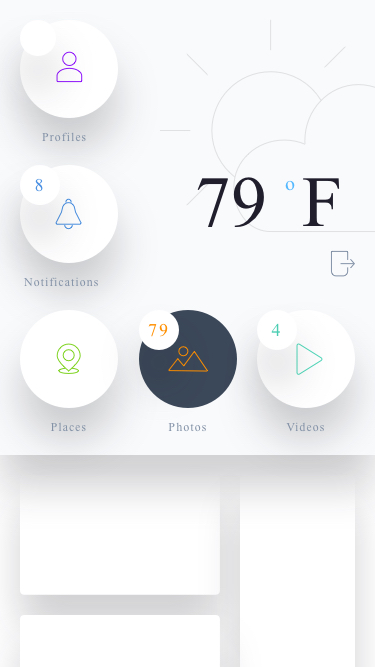
Text in this UI design:
Profiles
Notifications
8
Places
8
Photos
79
Videos
4
79
F
o